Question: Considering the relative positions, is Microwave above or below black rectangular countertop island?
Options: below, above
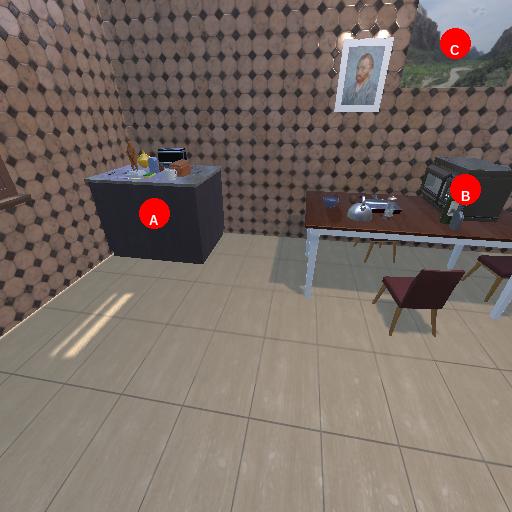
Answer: below